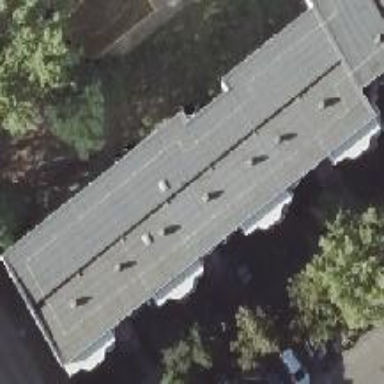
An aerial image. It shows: Gray apartment building with flat roof made of tar paper.